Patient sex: F
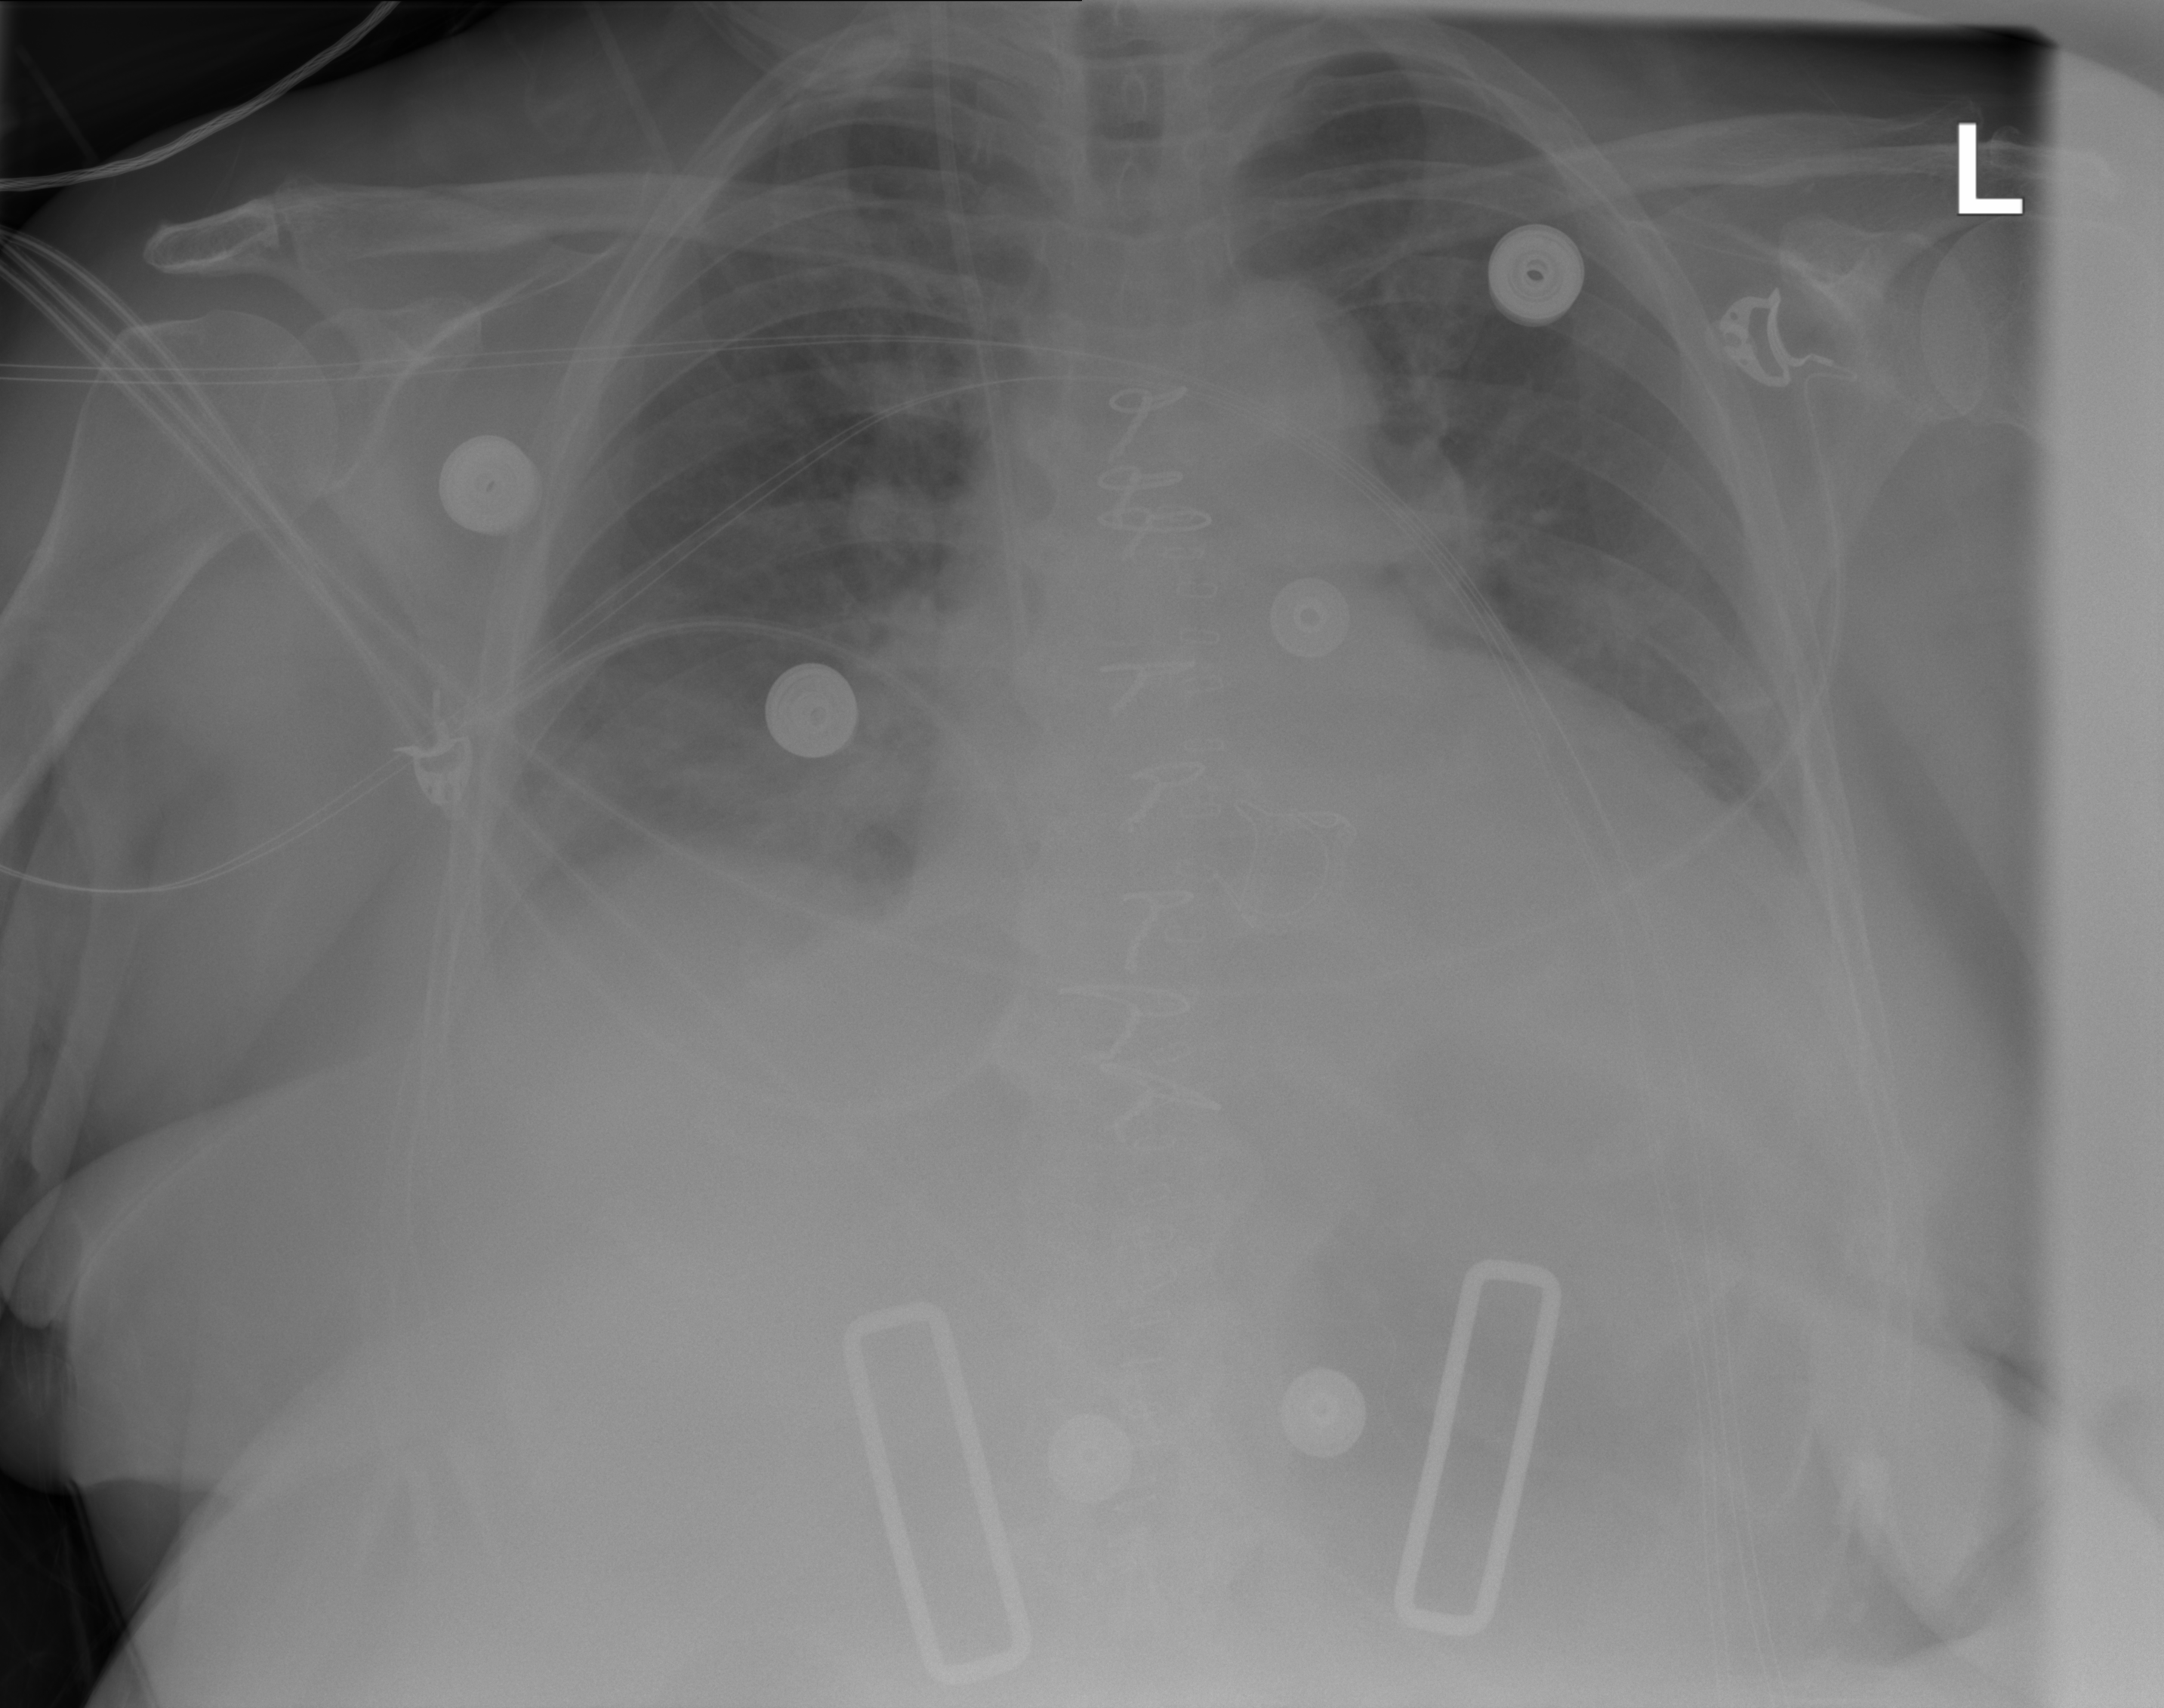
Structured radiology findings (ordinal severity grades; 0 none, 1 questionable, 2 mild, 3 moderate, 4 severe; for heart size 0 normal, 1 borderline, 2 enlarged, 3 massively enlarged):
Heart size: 2
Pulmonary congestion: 2
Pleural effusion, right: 0
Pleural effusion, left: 2
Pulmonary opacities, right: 2
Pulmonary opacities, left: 2
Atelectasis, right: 2
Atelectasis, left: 2